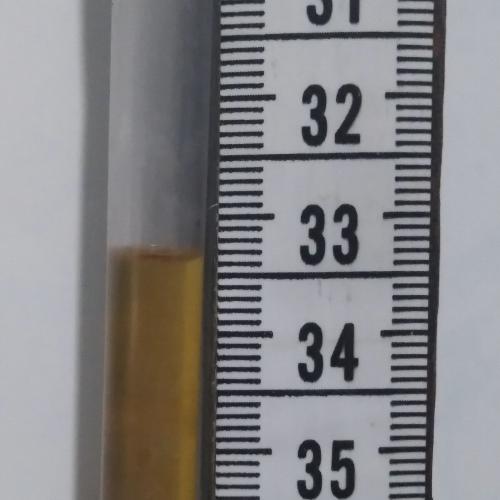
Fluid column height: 33.3 cm